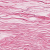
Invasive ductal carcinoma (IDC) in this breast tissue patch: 0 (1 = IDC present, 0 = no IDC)